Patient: sex M, age 36
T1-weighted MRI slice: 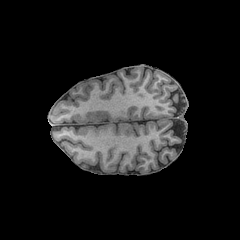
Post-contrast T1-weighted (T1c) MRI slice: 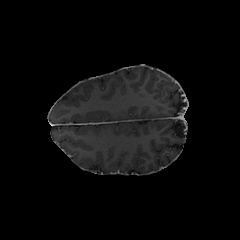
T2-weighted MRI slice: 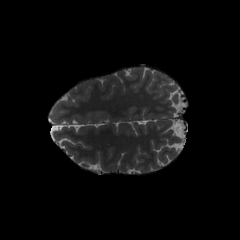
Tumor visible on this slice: no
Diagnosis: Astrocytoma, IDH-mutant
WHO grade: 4